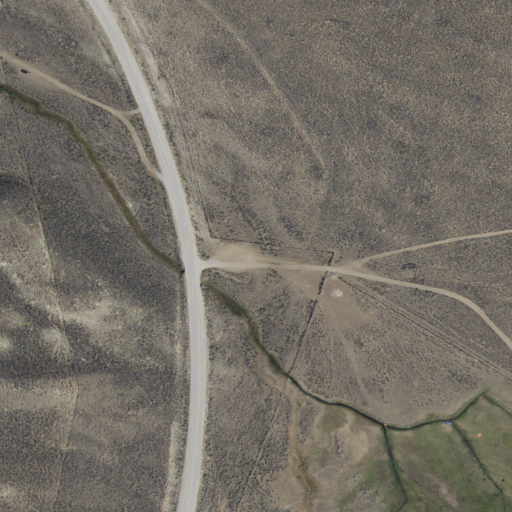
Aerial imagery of valley in Idaho named Hood Gulch containing shrub, grassland, medium intensity development, and low intensity development